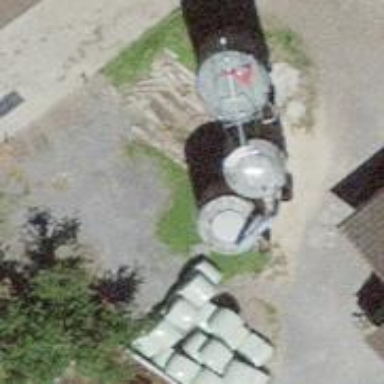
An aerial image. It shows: Silo.